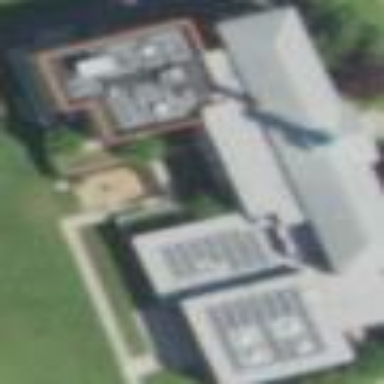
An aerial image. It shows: School building.